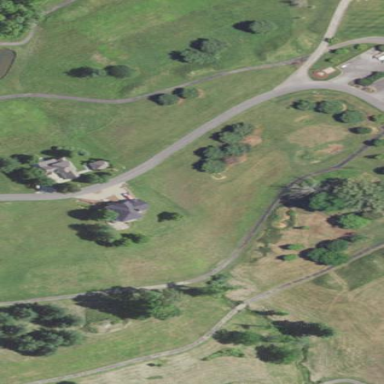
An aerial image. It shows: Golf fairway surrounded by grass.